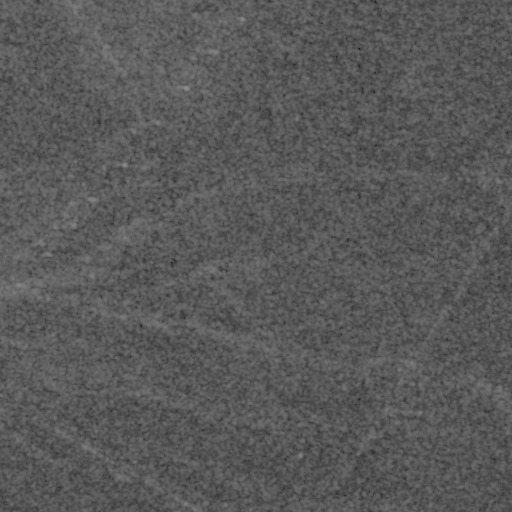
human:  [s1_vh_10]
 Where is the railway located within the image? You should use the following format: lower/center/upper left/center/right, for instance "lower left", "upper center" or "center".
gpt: The railway is located in the lower of the image.
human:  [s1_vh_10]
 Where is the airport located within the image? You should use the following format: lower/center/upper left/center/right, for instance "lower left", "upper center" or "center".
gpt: There is no airport in the image.

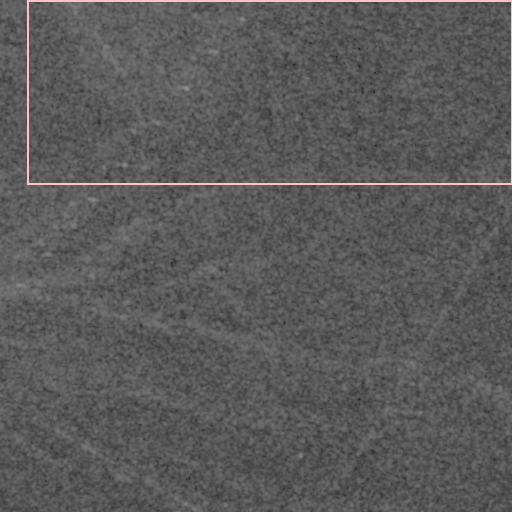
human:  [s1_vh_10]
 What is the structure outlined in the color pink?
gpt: The structure outlined in pink is a crop field.
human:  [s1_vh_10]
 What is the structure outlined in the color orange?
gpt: There is no orange outline.